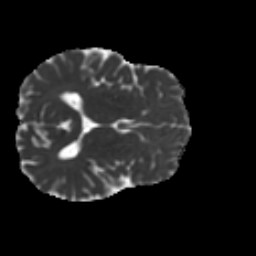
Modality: MD
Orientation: axial
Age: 55
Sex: male
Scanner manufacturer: ge
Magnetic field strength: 3 T
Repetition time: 7.8 s
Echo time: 0.0611 s